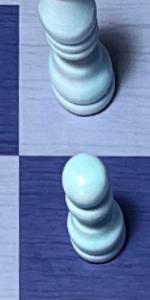
Label: Pawn_White